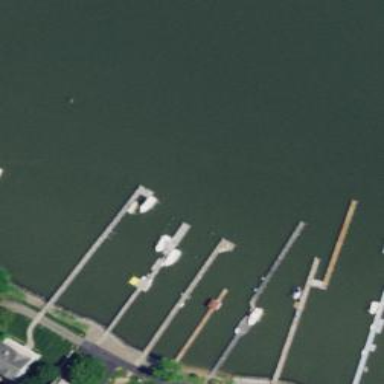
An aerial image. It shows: Man-made pier.